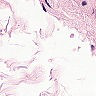
Metastatic tissue present: no